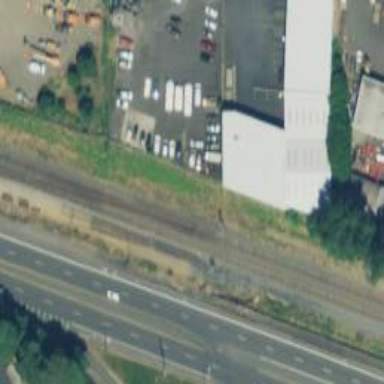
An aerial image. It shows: Railway track.